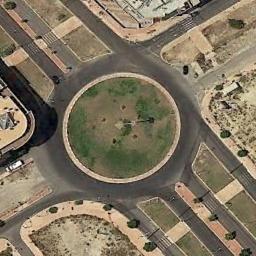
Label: roundabout